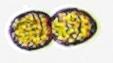
Label: Margalefidinium